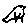
Label: bird